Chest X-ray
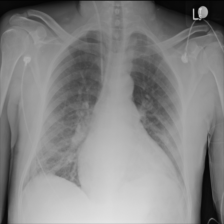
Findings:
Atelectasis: negative
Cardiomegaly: positive
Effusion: negative
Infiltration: negative
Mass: negative
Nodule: negative
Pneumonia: negative
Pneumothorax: negative
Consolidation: negative
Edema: negative
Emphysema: negative
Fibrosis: negative
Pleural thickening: negative
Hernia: negative